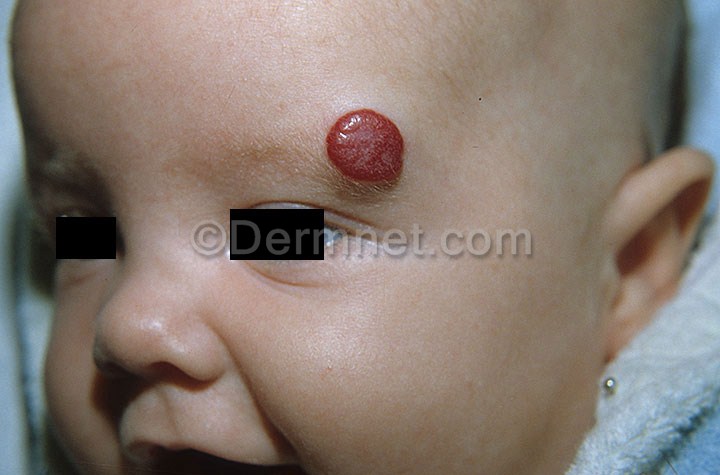
Disease: Vascular Tumors